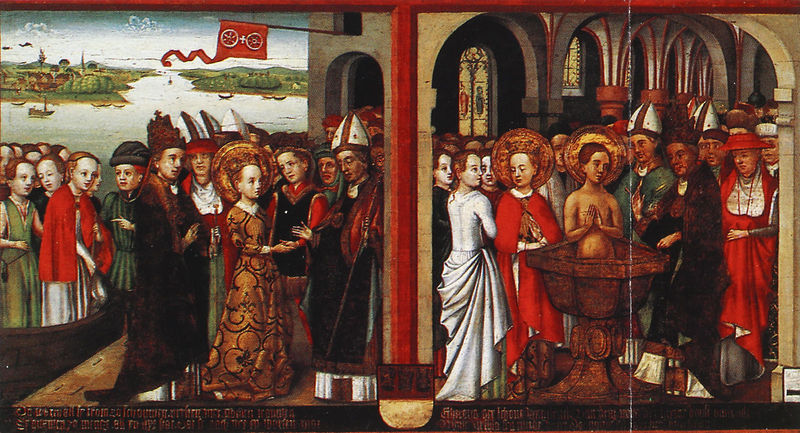
Titel: Ursula-Zyklus
Künstler: kölnisch Meister
Standort: Köln, St. Ursula (EU - D - NRW)
Schlagwörter: gemälde, gruppe, himmel, umhang, wasser, weiß, wolken, fluss, frauen, grün, landschaft, menschen, see, stadt, ufer, fenster, frau, holz, männer, säule, säulen, rot, schloss, gesichter, mütze, architektur, kirche, gewand, gold, mantel, krone, boot, schiff, schiffe, schrift, zwei, stab, fahne, flagge, rad, mündung, bischof, papst, halle, bad, gewölbe, religion, becken, beten, wappen, heiligenschein, nimbus, mittelalter, priester, heiliger, heilige, heilig, taufe, maria, reisende, altarbild, begrüssen, rhein, taufbecken, köln, christ, doppelseite, mainz, bischofsmütze, bischoff, ursula, main, zweiteilung, kreuzgradgewölbe, statt, taufstein, flkuss, krone#, gem#älde, mündng, neuchrit, neuchrist